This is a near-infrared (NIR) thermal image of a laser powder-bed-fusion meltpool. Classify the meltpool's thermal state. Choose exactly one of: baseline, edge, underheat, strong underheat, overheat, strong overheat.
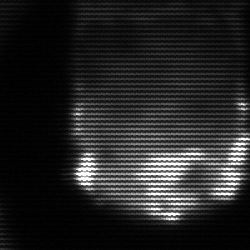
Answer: edge